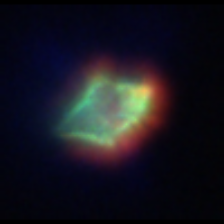
Taxon: Gyrodinium
Group: Dinoflagellates